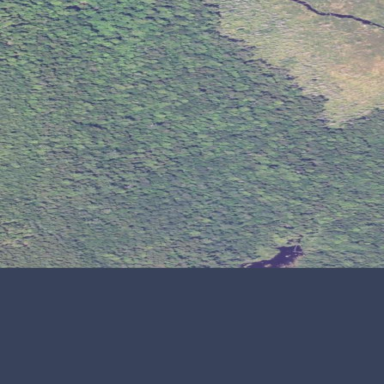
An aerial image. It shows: Mixed forest with variety of leaf types and cycles.